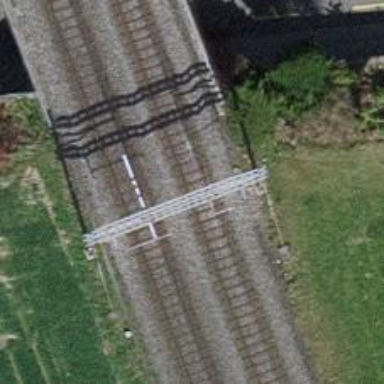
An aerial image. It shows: Bridge with electrified rail tracks and contact line.